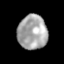
Tissue: lung
Cell type: Epithelial cells
Senescence score: 0.2422
Nuclear area (px): 993
Mean DAPI intensity: 167.605